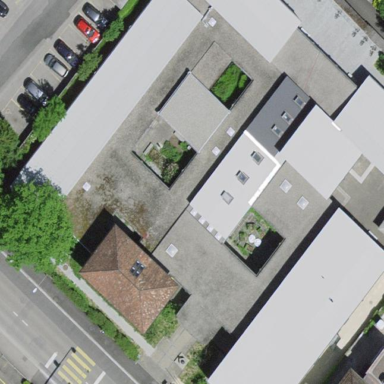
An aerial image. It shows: School building.